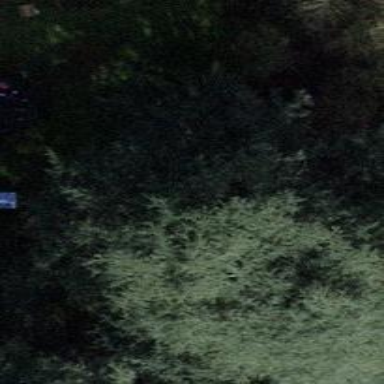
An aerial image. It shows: Evergreen needle-leaved tree.